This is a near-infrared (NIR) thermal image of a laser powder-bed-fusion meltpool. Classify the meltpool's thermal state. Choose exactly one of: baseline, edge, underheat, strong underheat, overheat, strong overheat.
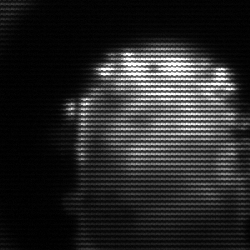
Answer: baseline